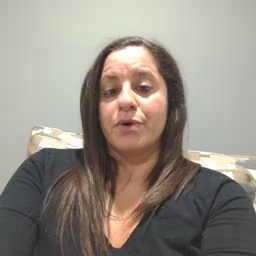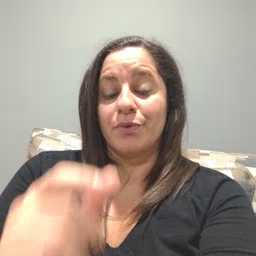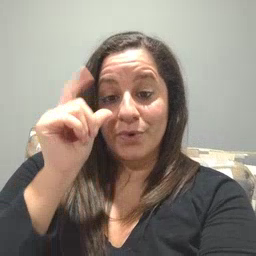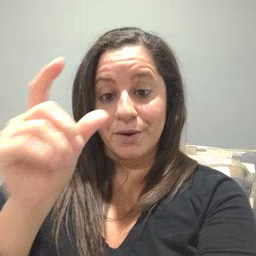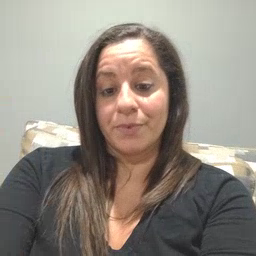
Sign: awake